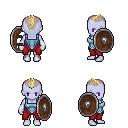
a pixel art fantasy rpg character, female body template, dark elf, purple skin, blue vest, red pants, white blonde short mohawk hairstyle, white cloth bracers, shield, four views (front, back, left, right), 2x2 character sprite sheet, small pixel art, hard edges, no anti-aliasing